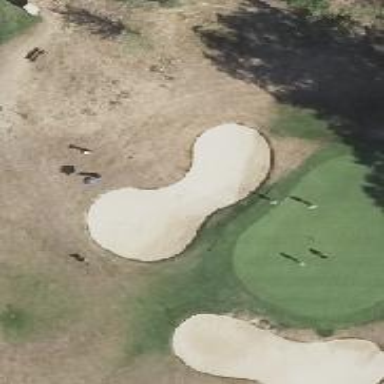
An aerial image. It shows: Bunker on golf course.